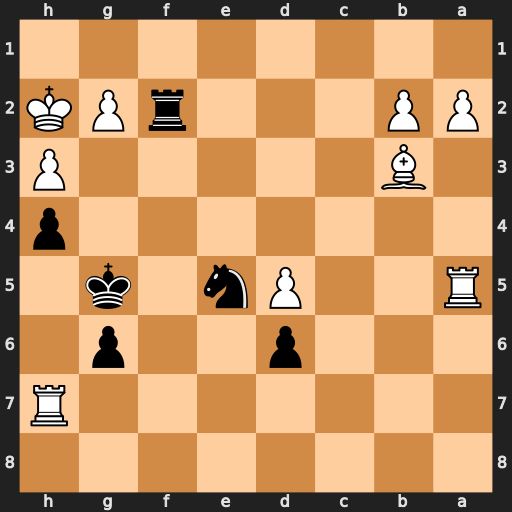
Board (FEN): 8/7R/3p2p1/R2Pn1k1/7p/1B5P/PP3rPK/8
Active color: b
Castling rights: -
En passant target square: -
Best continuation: Nf3+ Kh1 Rf1#